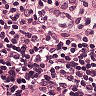
Metastatic tissue present: no